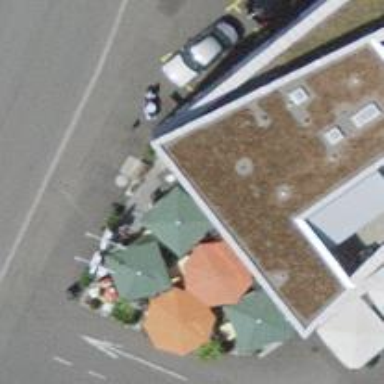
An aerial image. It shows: Restaurant.